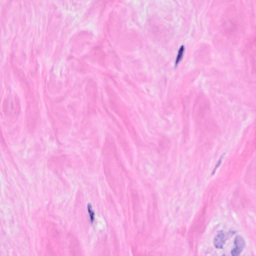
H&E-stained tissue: Breast